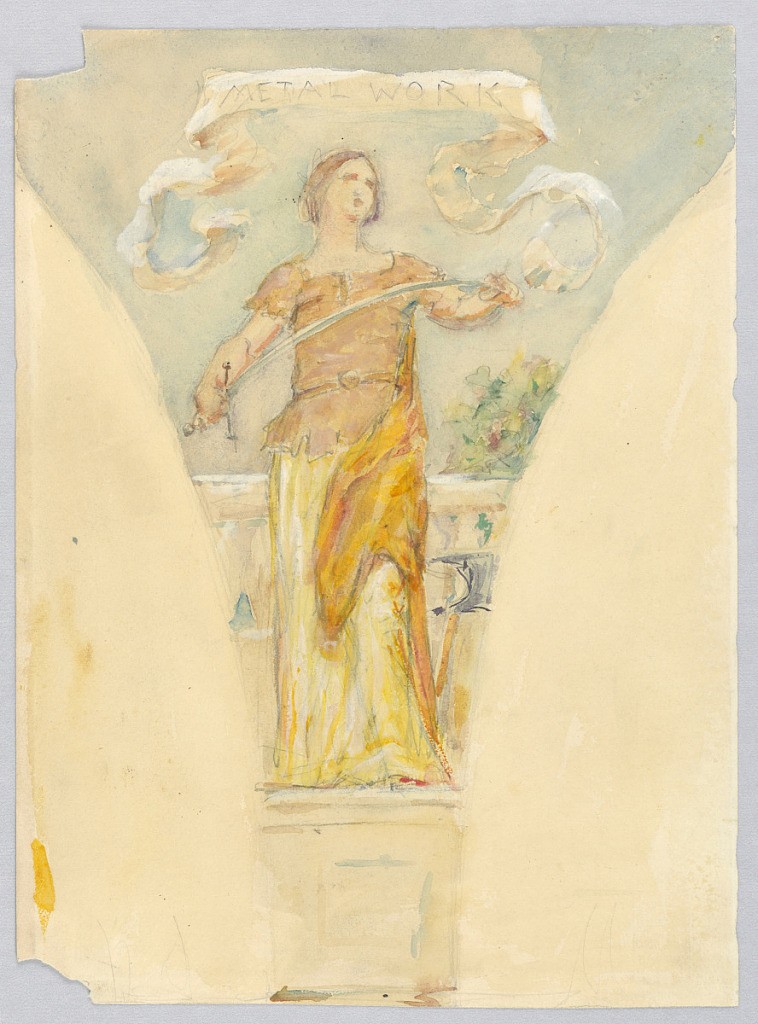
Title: Personification of "Metalwork," Study for the Dome of the Manufacturer's Building, World's Columbian Exposition, Chicago, IL
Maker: Kenyon Cox, American, 1856–1919
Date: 1891
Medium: Brush and watercolor, white gouache, graphite on paper
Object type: Drawing
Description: Mural study for pendentive. Female figure in a yellow and orange dress, standing facing slightly right in front of a railing. She holds the hilt of a sword in one hand and the tip in another, bending it.